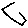
Label: hexagon